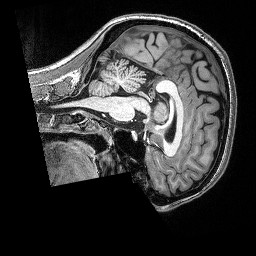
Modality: T1w
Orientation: sagittal